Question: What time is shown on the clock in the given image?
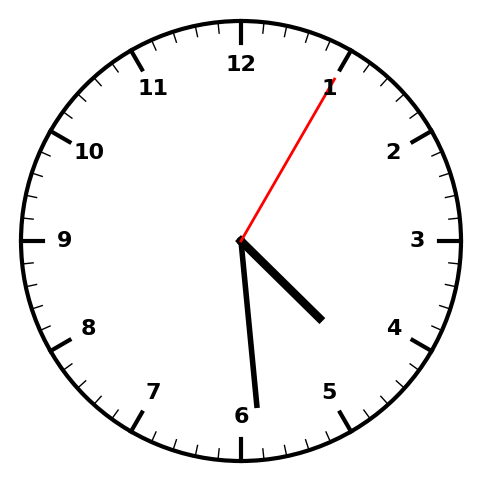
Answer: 04:29:05